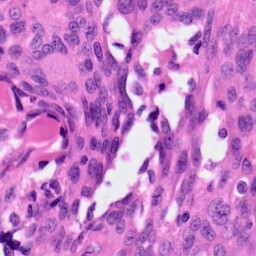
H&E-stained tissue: Ovarian